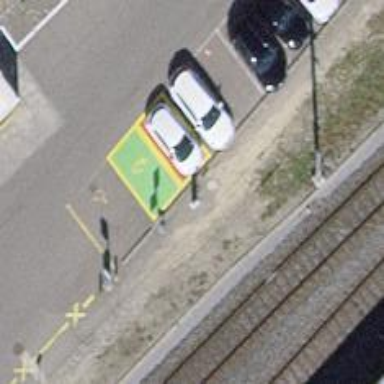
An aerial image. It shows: Charging station.